Field crop: tomato
Growth stage: 1
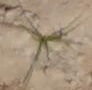
Species: cyperus